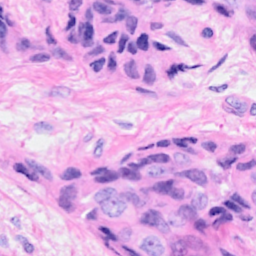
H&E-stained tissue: Breast